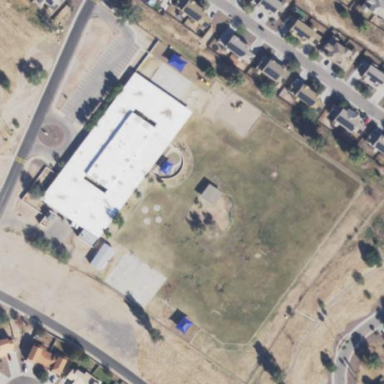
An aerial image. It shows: School.